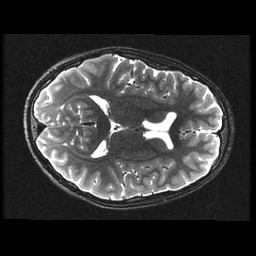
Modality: T2w
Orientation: axial
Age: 13
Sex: male
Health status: ill
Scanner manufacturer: ge
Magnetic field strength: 3 T
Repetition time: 7.5 s
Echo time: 0.1015 s